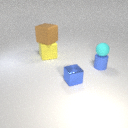
small blue rubber cylinder below small cyan rubber sphere